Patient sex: M
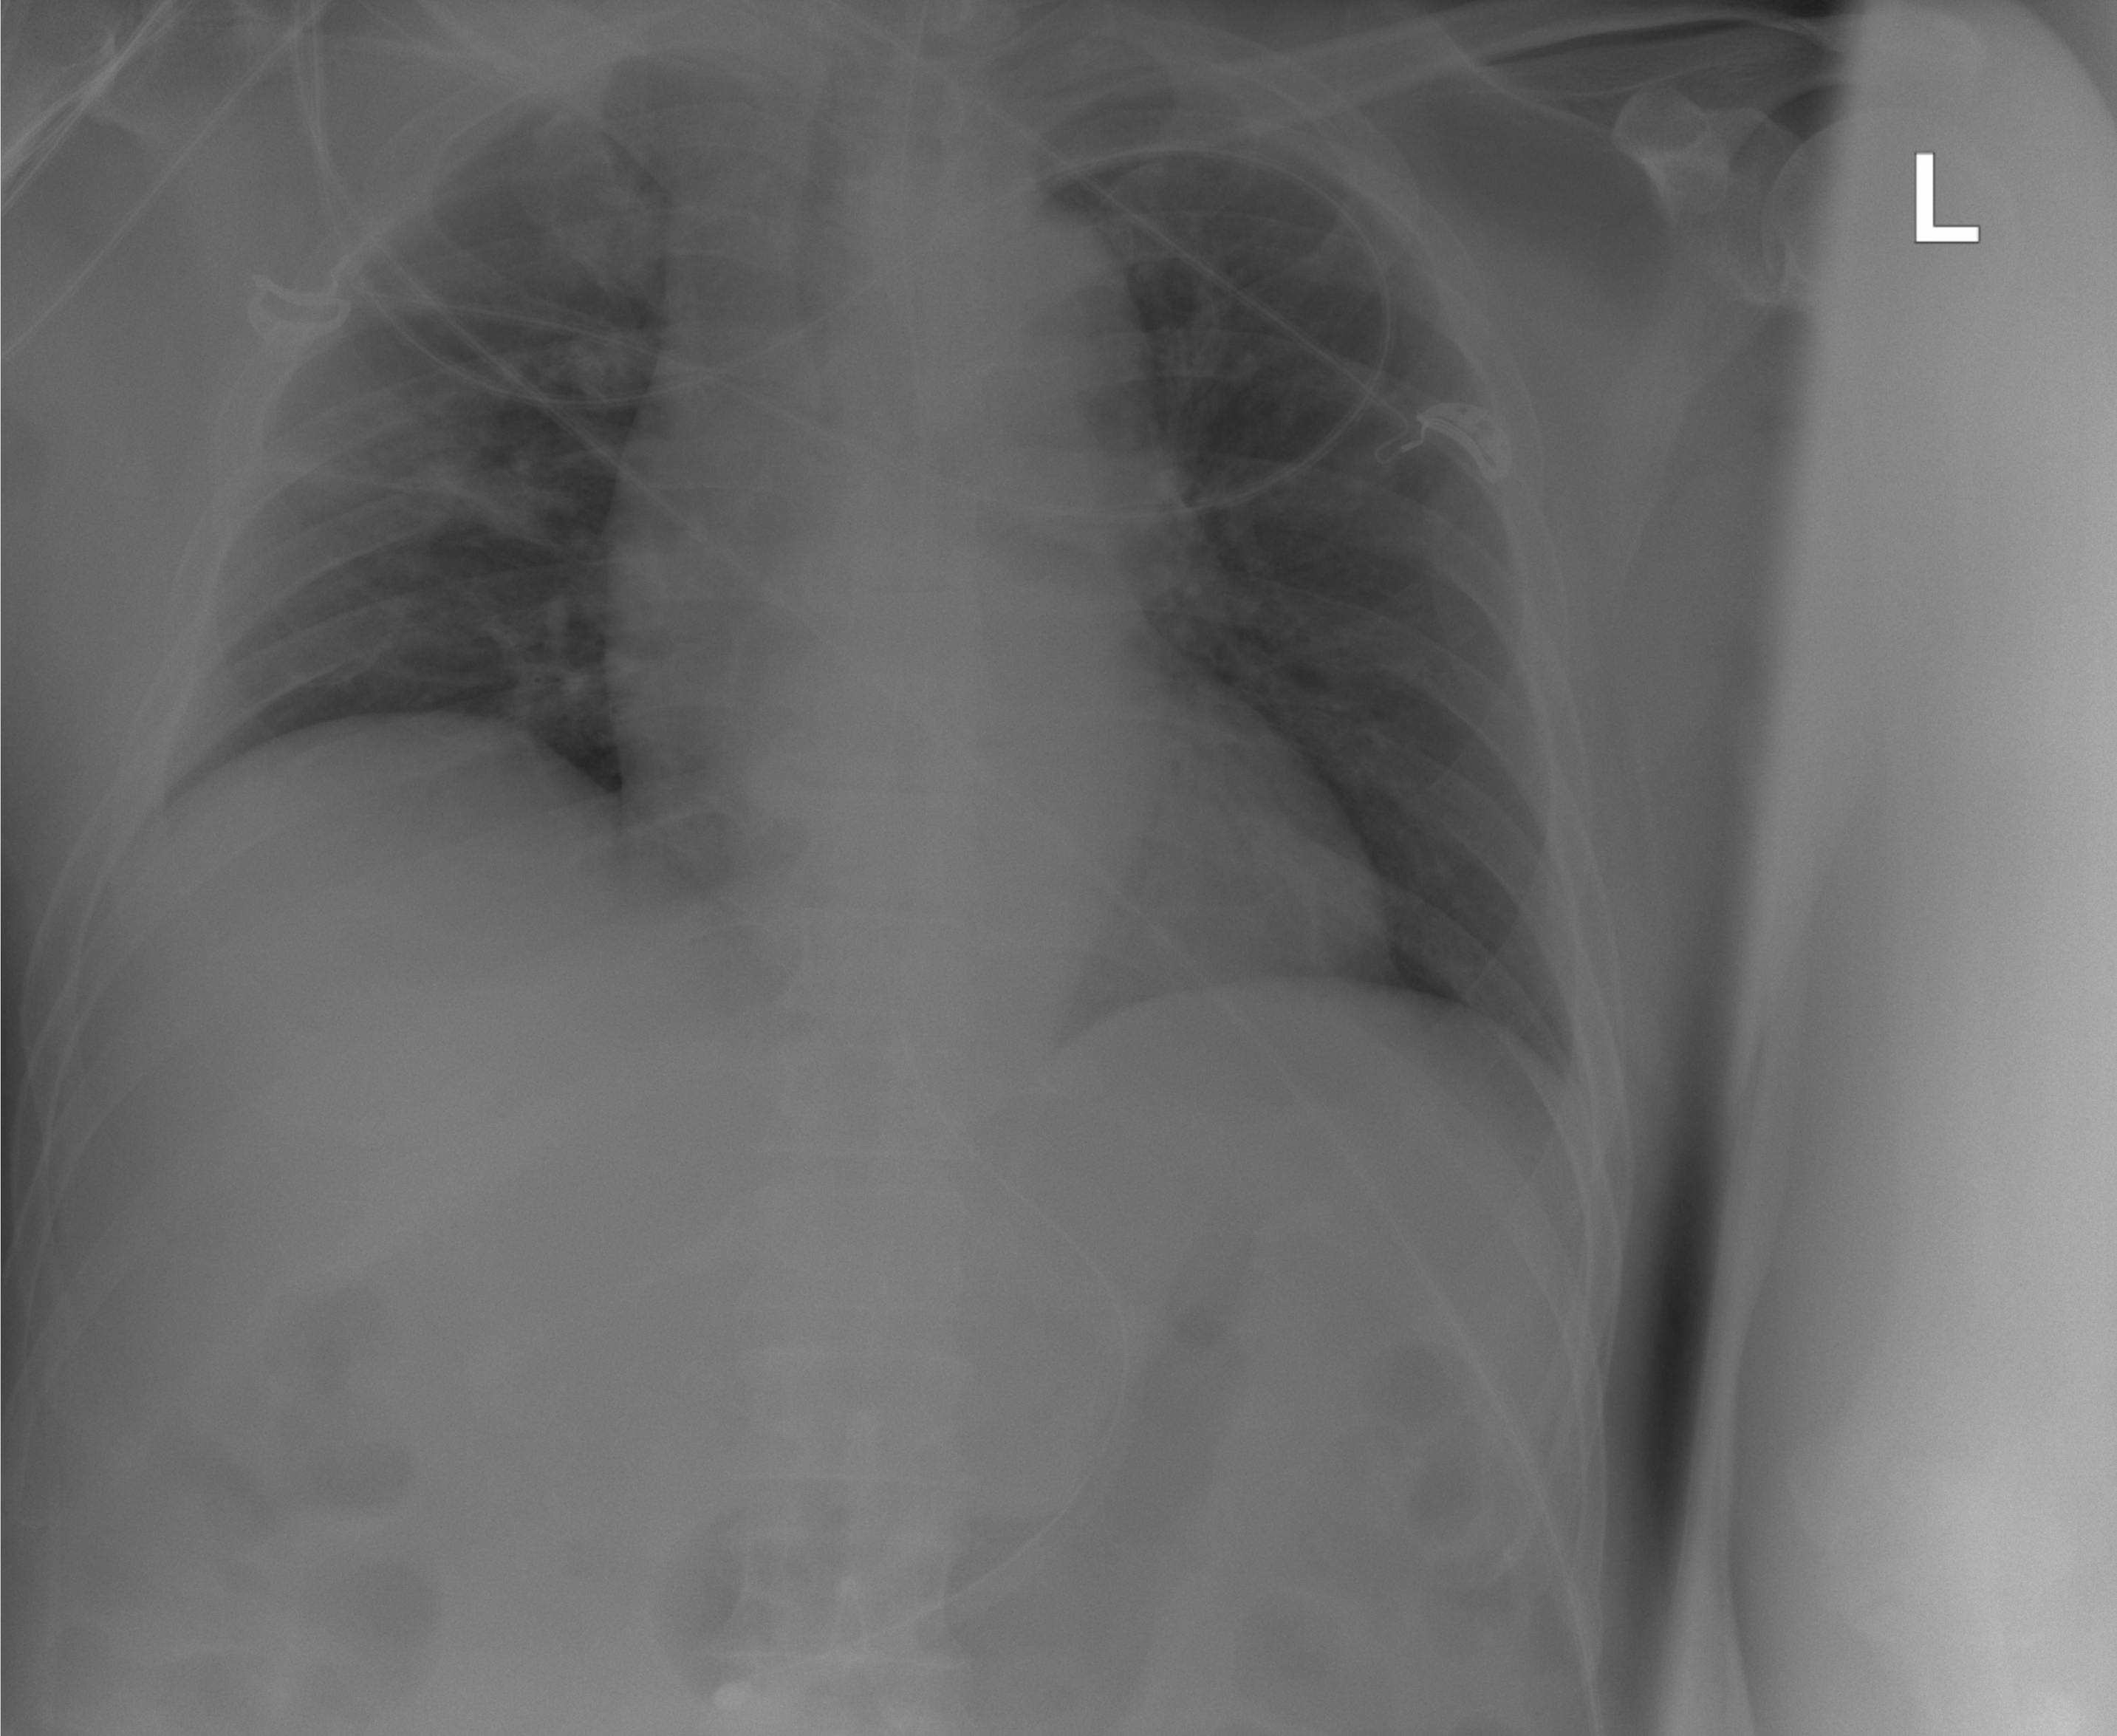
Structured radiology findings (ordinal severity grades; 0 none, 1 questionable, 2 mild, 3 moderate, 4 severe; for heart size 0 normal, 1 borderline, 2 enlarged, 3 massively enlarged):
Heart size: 1
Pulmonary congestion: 0
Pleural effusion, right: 0
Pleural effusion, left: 0
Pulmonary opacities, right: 2
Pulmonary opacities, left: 0
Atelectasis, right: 2
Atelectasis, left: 0